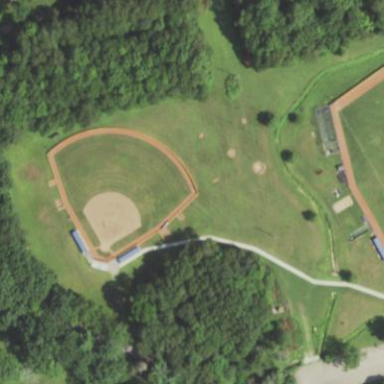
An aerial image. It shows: Softball pitch for leisure and sport activities.